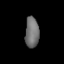
Tissue: lung
Cell type: Endothelial cells
Senescence score: 0.5952
Nuclear area (px): 416
Mean DAPI intensity: 111.827